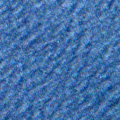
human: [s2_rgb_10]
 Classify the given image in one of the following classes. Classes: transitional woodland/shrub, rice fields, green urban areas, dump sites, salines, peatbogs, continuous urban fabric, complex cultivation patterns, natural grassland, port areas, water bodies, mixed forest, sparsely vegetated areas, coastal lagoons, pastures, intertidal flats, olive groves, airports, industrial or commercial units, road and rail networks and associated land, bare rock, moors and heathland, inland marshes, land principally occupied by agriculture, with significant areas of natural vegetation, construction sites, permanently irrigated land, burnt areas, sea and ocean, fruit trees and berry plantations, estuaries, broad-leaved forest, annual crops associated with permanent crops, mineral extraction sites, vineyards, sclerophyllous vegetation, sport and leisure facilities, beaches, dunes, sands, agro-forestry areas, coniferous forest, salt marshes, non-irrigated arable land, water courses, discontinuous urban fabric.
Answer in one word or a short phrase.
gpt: sea and ocean